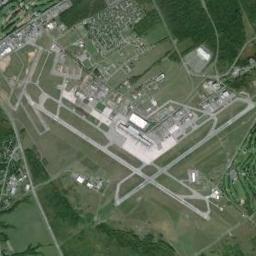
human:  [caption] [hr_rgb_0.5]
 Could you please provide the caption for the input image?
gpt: A complex airport with many runways and buildings built on a huge lawn surrounded by forests .

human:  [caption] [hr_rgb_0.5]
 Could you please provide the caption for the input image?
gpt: There is an airport in the middle of the field next to some houses .

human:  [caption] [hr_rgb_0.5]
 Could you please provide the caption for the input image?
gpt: This airport has only one runway .

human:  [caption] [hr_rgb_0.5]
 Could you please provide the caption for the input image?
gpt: An airport with some staggered runways, A terminal and an open area on the lawn and some villages beside .

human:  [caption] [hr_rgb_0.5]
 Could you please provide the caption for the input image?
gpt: The airport is surrounded by grassy fields .